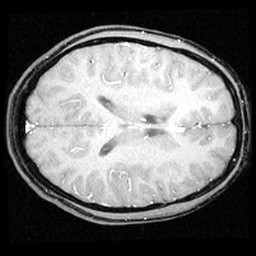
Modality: inplaneT1
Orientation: axial
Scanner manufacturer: ge
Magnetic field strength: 3 T
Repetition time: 0.2 s
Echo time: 0.0036 s